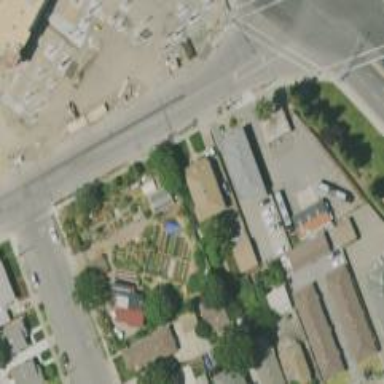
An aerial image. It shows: Community garden providing leisure land.